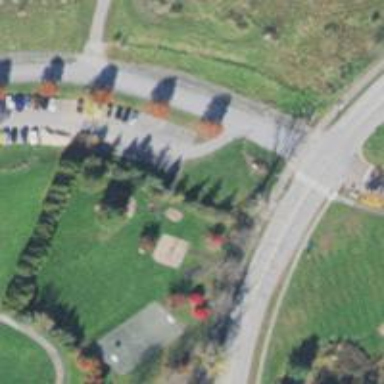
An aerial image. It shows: Park.